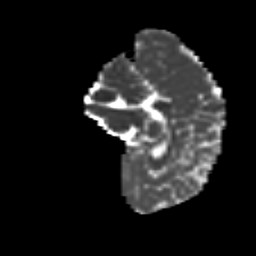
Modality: MD
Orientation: sagittal
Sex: male
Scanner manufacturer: siemens
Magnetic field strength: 3 T
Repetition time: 5 s
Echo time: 0.071 s